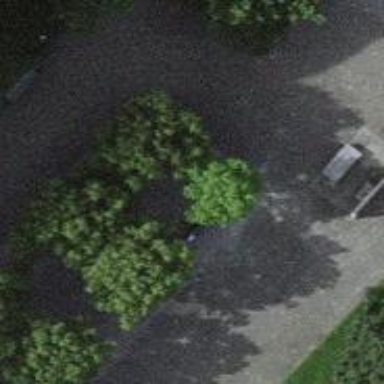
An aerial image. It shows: Concrete bench.